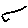
Label: line